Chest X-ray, AP view. Patient: 60 years old, sex M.
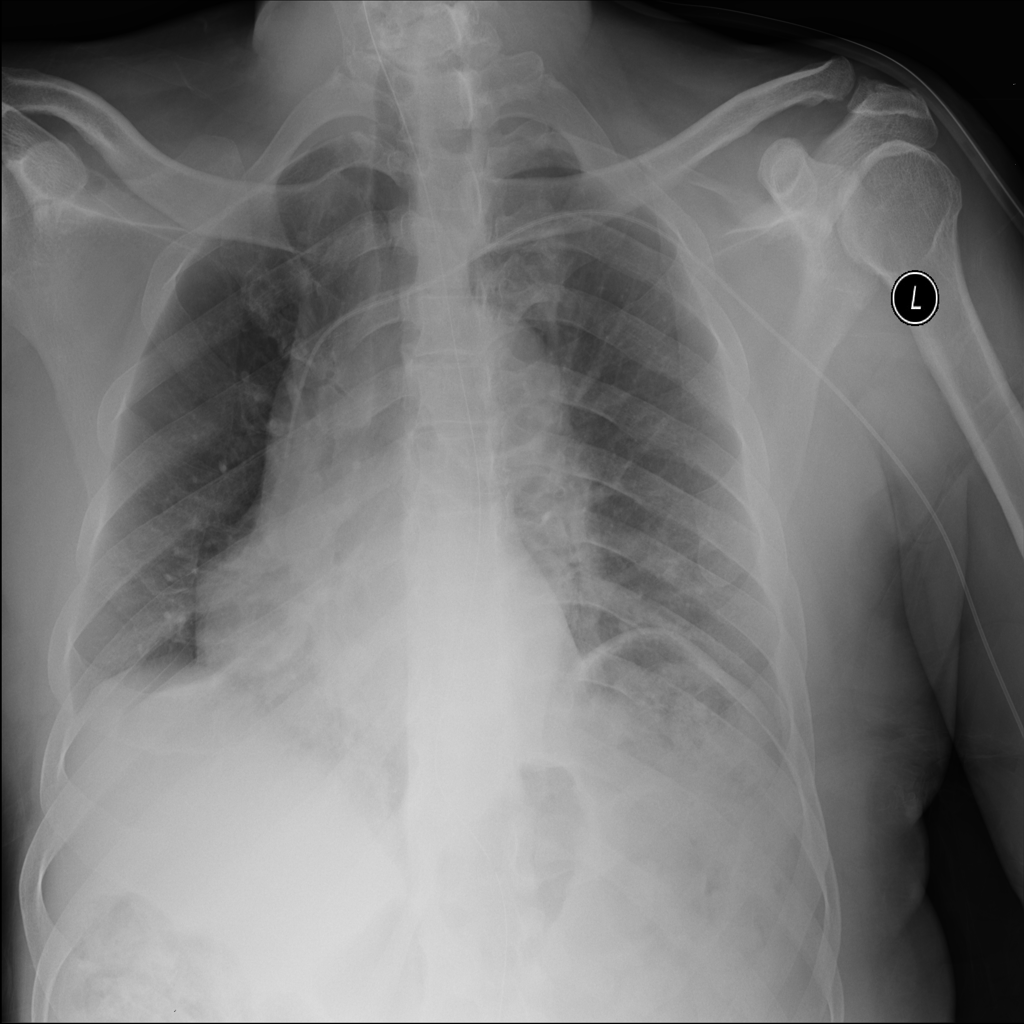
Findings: No Finding